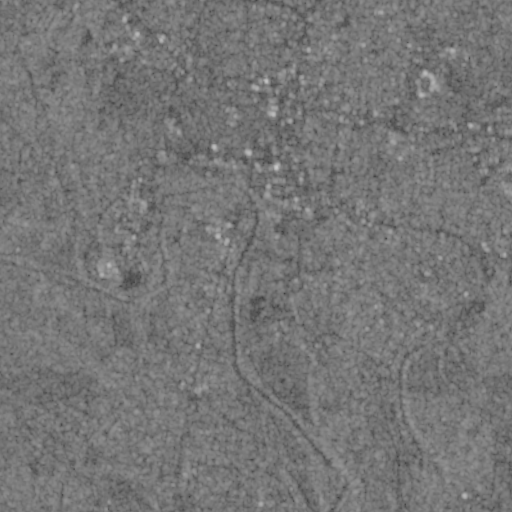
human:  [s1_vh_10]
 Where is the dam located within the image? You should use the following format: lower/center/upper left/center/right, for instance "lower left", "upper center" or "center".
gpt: The dam is located in the center of the image.
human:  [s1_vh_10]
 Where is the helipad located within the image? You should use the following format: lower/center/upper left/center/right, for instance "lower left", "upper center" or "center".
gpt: The helipad is located in the upper left of the image.
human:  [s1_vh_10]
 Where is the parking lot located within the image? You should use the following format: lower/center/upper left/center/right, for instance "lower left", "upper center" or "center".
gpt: The parking lot is located in the center of the image.
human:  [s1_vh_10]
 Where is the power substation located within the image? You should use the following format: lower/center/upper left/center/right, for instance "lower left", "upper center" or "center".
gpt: The power substation is located in the upper left of the image.
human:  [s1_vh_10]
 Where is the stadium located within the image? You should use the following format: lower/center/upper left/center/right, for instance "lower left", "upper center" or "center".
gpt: The stadium is located in the upper right of the image.
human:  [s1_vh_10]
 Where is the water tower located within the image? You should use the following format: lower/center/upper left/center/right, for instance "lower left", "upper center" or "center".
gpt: The water tower is located in the upper right of the image.
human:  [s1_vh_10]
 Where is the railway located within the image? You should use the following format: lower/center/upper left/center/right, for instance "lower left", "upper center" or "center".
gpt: The railway is located in the upper right of the image.
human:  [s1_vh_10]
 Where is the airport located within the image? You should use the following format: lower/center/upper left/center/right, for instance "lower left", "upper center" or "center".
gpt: There is no airport in the image.

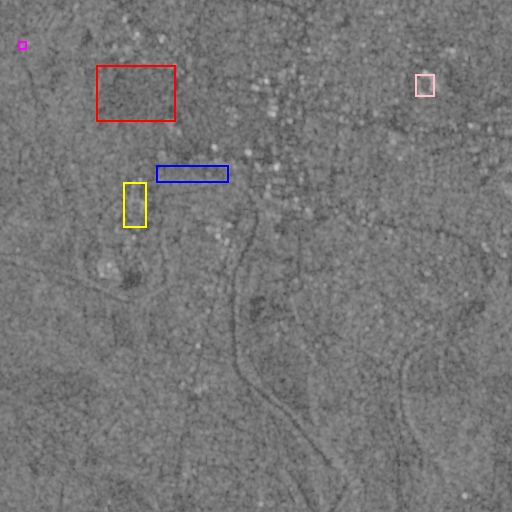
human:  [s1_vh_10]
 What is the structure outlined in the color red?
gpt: The structure outlined in red is a park.
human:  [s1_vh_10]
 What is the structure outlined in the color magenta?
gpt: The structure outlined in magenta is a power substation.
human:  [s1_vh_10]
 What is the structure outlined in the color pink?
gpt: The structure outlined in pink is a stadium.
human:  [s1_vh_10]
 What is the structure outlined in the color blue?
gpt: The structure outlined in blue is a wastewater plant.
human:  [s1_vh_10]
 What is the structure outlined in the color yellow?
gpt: The structure outlined in yellow is a building.
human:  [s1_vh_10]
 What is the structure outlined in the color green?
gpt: There is no green outline.